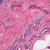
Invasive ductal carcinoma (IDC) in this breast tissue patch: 0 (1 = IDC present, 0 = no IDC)